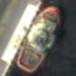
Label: civil